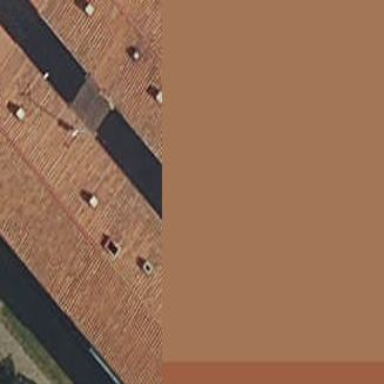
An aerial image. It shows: Gabled roof across building with apartments.